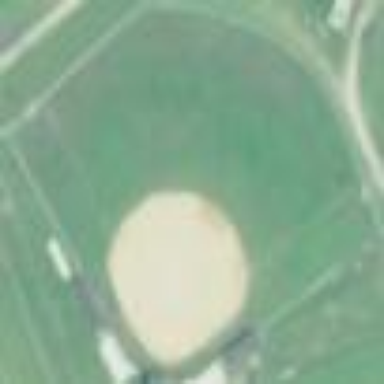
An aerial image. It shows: Baseball pitch for leisure land activities.